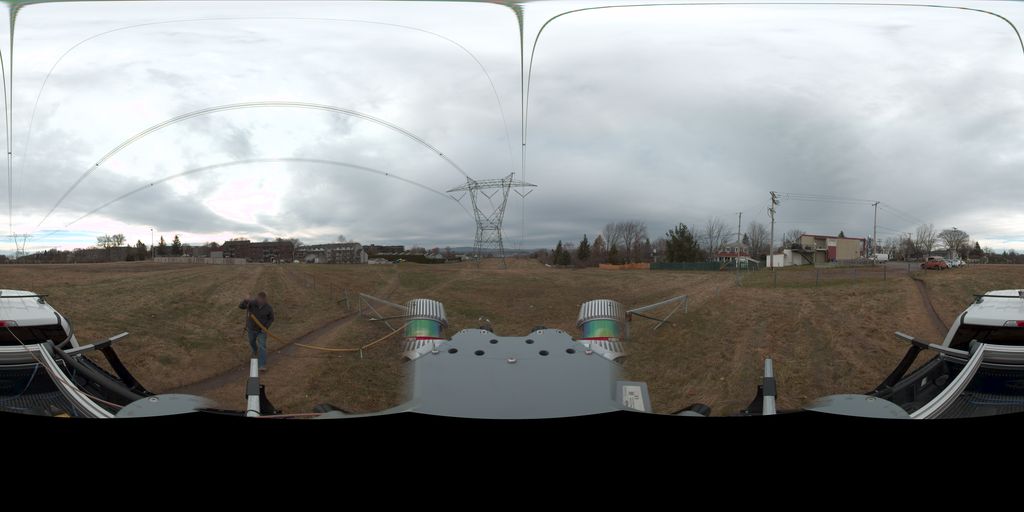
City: quebec_city